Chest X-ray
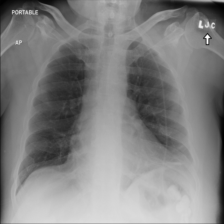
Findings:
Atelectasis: negative
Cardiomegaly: negative
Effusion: negative
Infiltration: negative
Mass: negative
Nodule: negative
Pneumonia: negative
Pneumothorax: negative
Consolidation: negative
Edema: negative
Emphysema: negative
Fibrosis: negative
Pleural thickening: negative
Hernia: negative